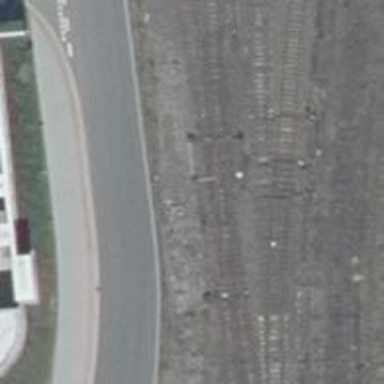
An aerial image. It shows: Railway switch.